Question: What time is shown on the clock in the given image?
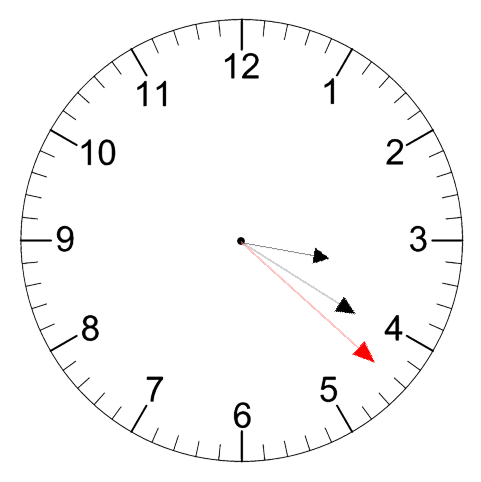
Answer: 03:20:22